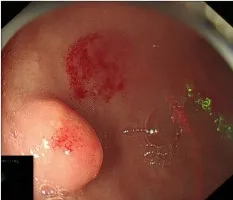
Procedure of endoscopic submucosal dissection. (A) The lesion in the anterior wall.
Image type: endoscopy (gi_endoscopy)